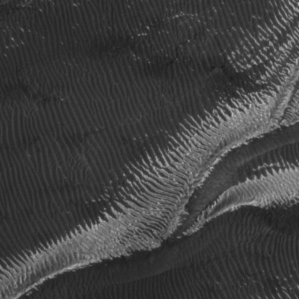
Label: frost